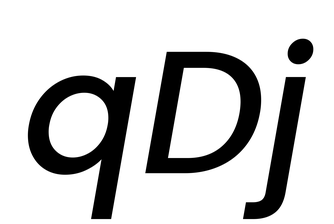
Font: Poppins-MediumItalic